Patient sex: M
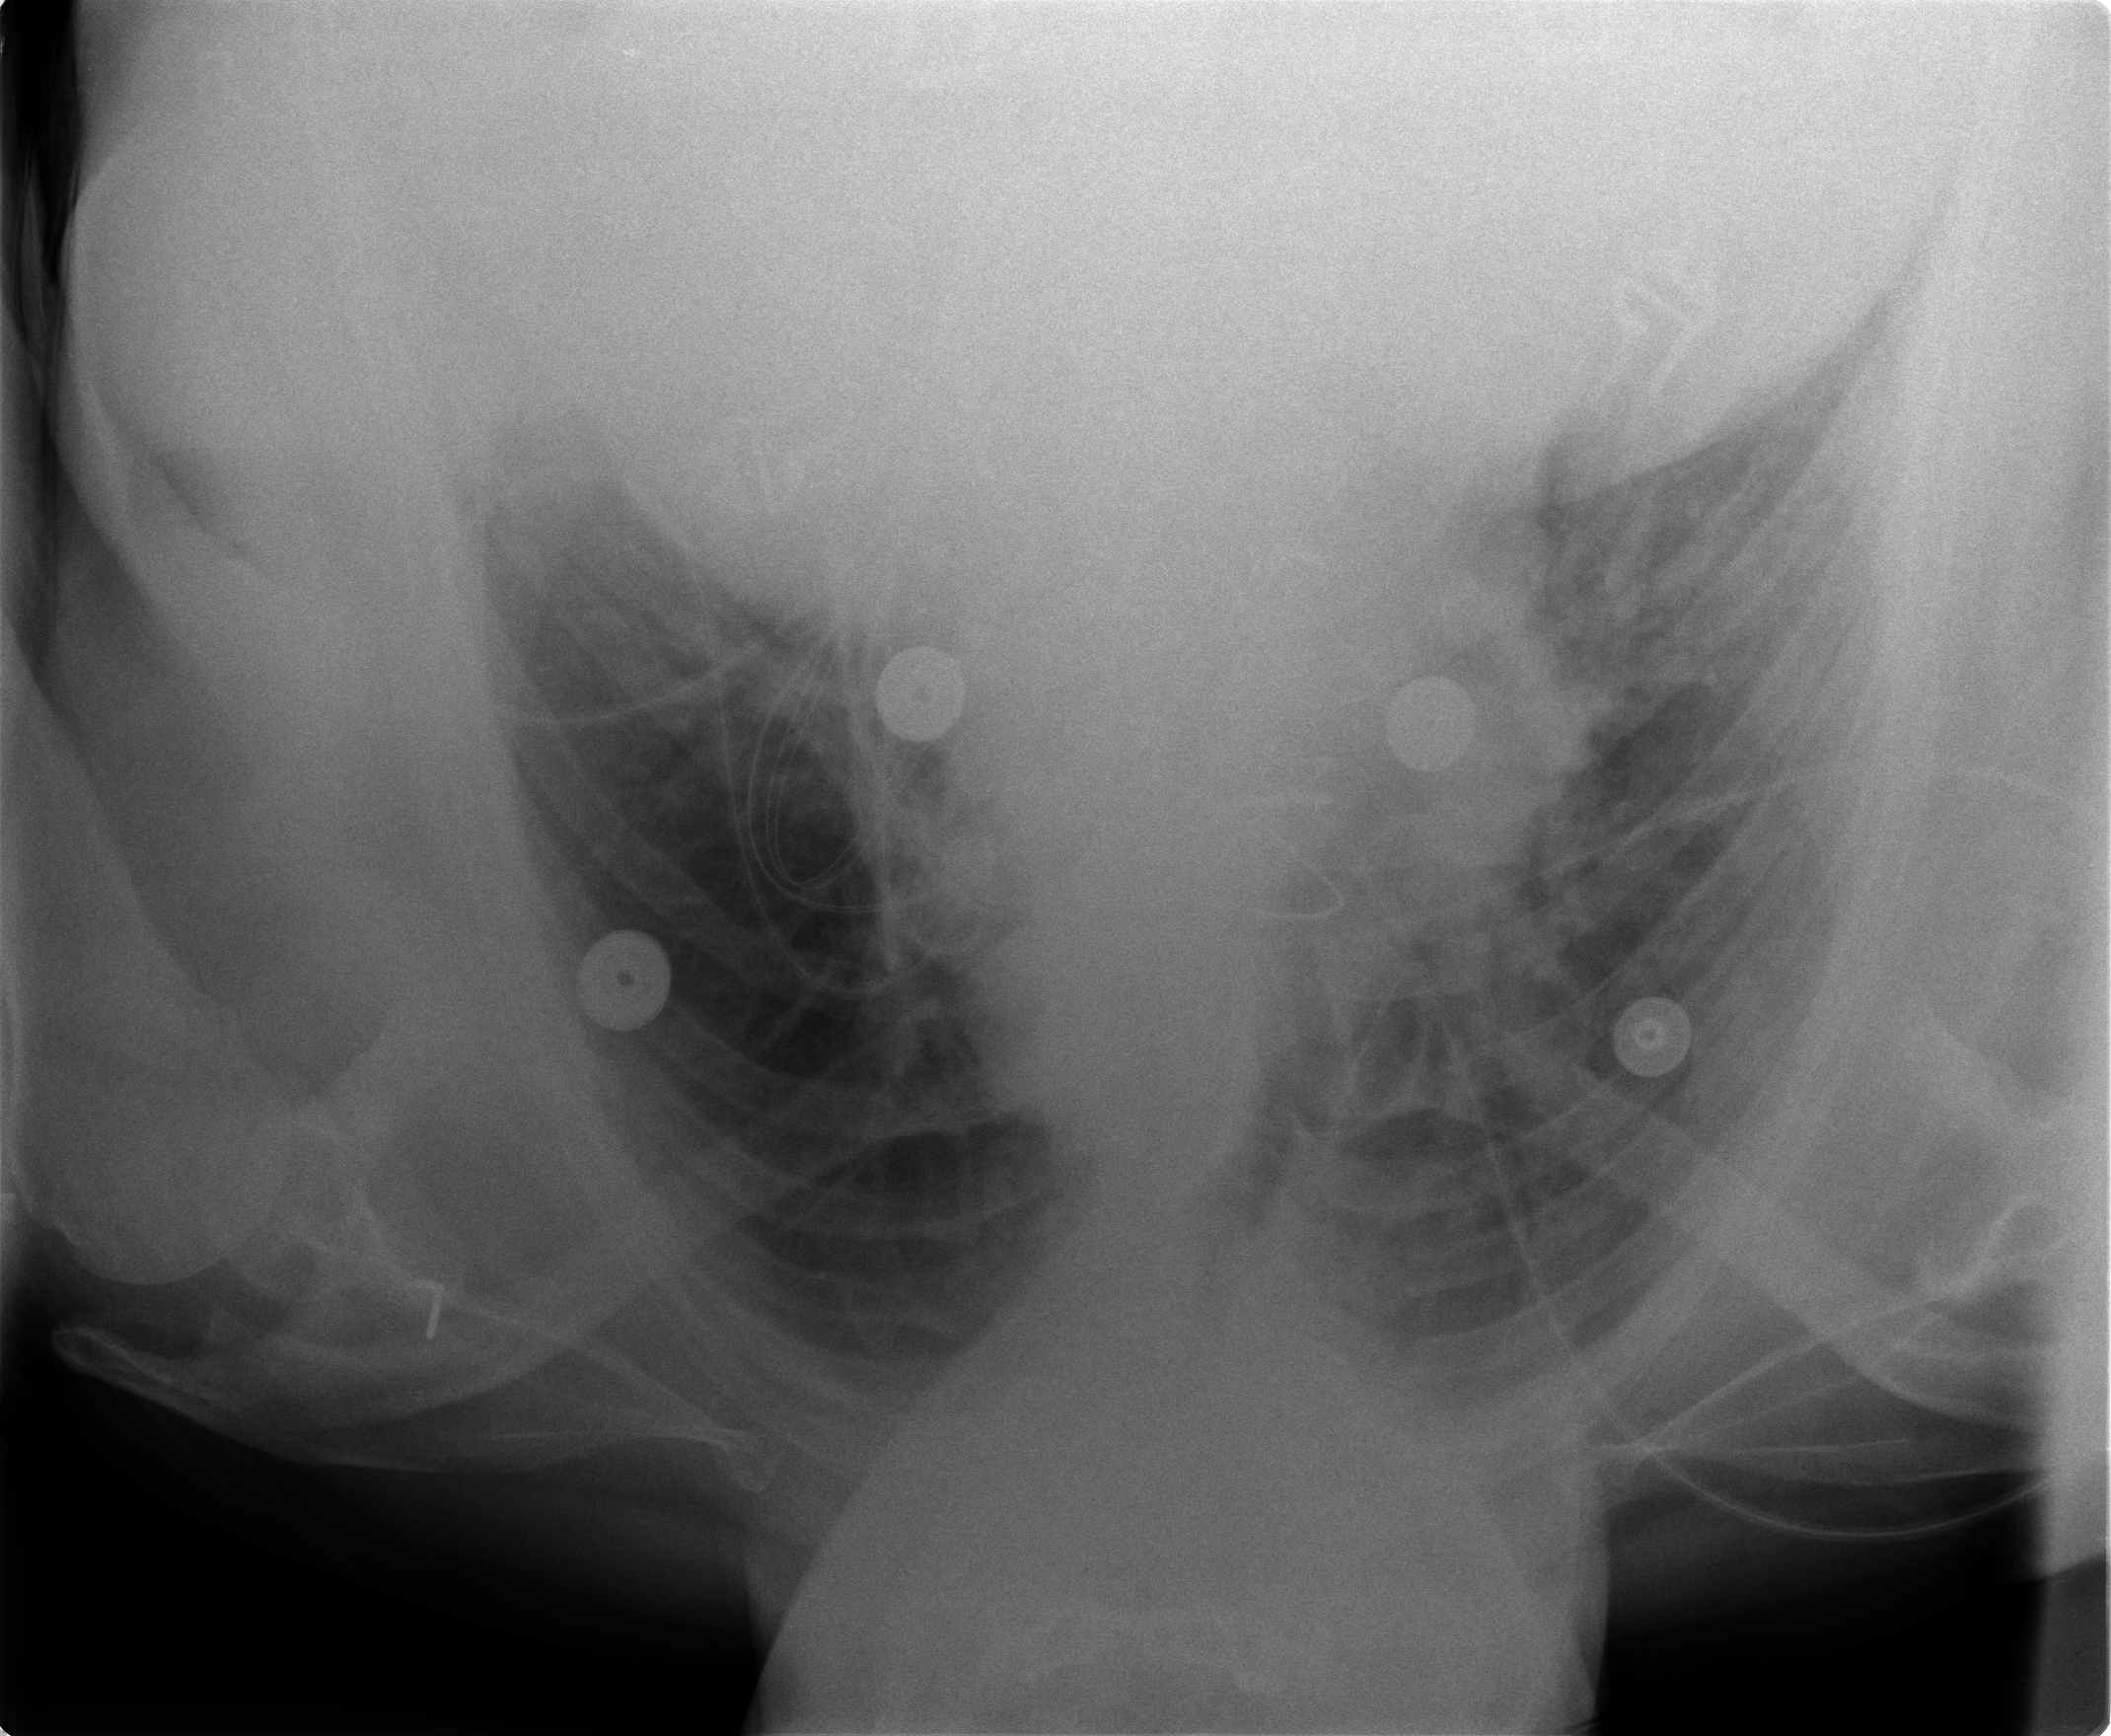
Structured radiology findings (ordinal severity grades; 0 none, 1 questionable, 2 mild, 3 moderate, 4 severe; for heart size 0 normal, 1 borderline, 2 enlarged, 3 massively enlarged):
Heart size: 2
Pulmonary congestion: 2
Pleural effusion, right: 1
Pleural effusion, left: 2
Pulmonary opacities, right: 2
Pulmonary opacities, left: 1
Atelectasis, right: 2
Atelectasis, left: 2